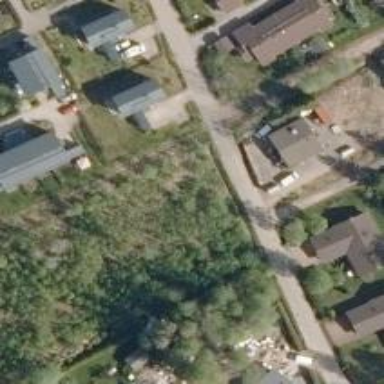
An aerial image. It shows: Asphalt cycleway.